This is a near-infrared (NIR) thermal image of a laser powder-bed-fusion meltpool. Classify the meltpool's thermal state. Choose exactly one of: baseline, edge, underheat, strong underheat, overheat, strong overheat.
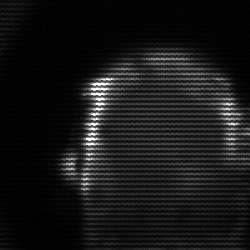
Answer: baseline